Question: I am using jquery-ui draggable. When I drag my box to beyond the bottom of the screen, the body shifts down. How can I prevent this from occurring?
I have tried making the draggable to be 'containment: "*tag*"' where tag is html or body.
Still trying 'containment', I have tried surrounding the layout with a div, however, this breaks the layout scroll-ability of LHS, RHS and center.
The problem is solved by making the 'body' - 'position: static !important'. This then breaks the layout.
For reference, here is the <URL>.
I have a layout which is header, fixed-height-footer, left and right fixed-width-scrollable, fluid center-scrollable. The header and footer is achievable using a large body border hack. See this question for information on the layout. <URL>
Here is my Fiddle: <URL>
Please click and drag the blue box below the footer to see a black band or a further pink band.

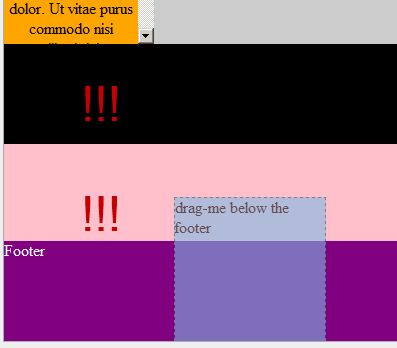
Answer: Pass 'scroll: false' to your draggable constructor.
By default the option is set to true, if you don't want it, you have to specify 'scroll: false' when creating the draggable. See option on the <URL>.
Working <URL>